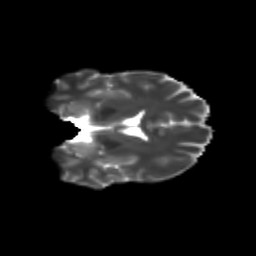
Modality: T2w
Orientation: coronal
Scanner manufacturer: siemens
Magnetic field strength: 3 T
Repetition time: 9.2 s
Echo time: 0.084 s